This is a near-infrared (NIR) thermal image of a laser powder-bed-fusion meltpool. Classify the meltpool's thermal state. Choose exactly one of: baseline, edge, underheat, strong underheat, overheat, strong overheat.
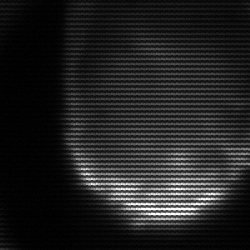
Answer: edge